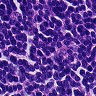
Metastatic tissue present: no